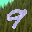
Label: 9